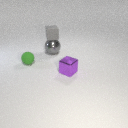
large gray metal sphere behind small purple metal cube